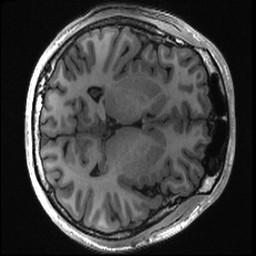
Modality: T1w
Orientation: axial
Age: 20
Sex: male